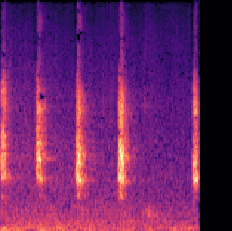
Sound class: Dog